Interaction volume radius: 5 \u00c5
Interaction volume height: 40 \u00c5
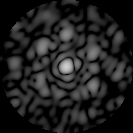
Disorder parameter: 0.7162